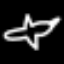
Label: airplane